Question: I have a method that draws animated image on glass pane to simulate pulsing of an icon. It needs an image (i use icons of components) and bounds (of a button f.e.).
I need this area:

I know that button has 'getBounds()', does tabs have something similar? Or maybe . Either would be nice.
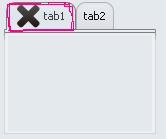
Answer: You have to create own <URL>